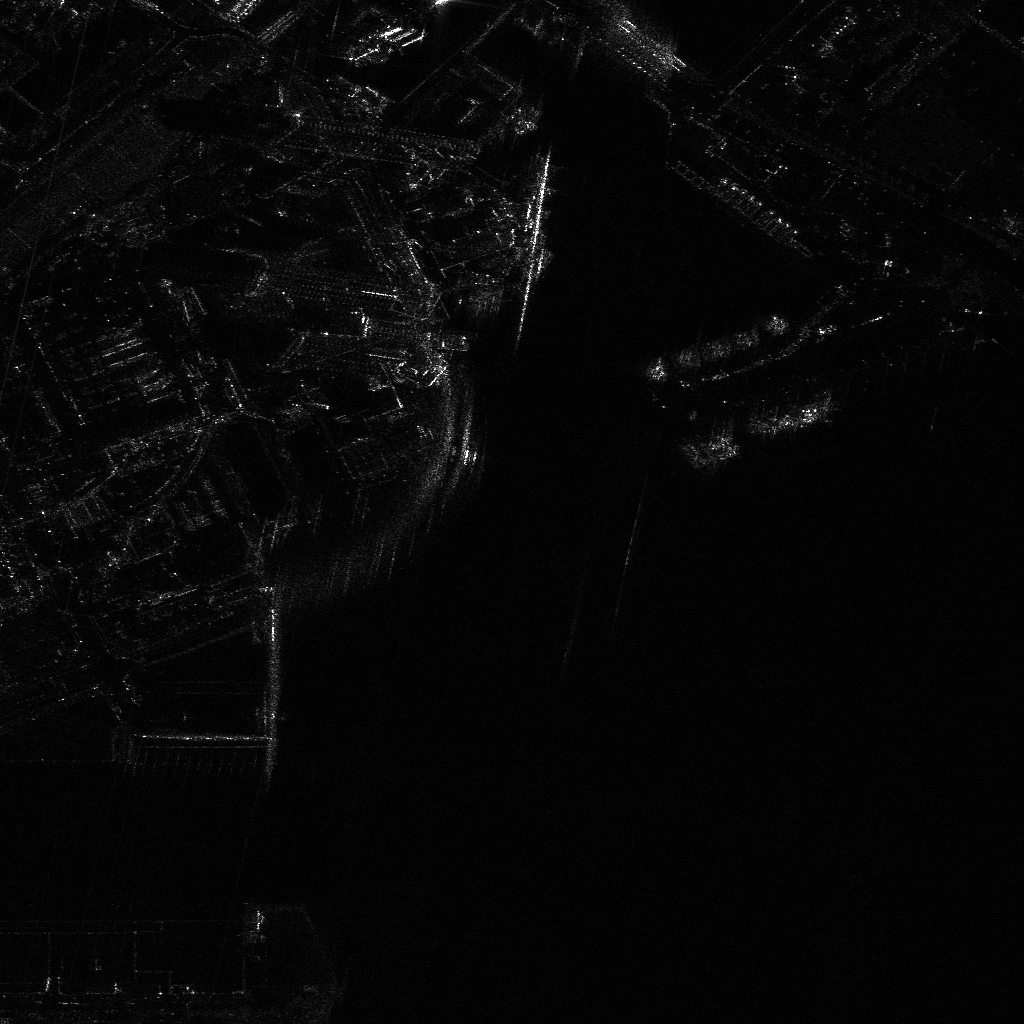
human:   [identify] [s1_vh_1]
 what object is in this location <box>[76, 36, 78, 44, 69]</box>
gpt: <ref>1 large lawenforce at the right</ref>